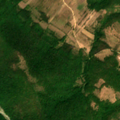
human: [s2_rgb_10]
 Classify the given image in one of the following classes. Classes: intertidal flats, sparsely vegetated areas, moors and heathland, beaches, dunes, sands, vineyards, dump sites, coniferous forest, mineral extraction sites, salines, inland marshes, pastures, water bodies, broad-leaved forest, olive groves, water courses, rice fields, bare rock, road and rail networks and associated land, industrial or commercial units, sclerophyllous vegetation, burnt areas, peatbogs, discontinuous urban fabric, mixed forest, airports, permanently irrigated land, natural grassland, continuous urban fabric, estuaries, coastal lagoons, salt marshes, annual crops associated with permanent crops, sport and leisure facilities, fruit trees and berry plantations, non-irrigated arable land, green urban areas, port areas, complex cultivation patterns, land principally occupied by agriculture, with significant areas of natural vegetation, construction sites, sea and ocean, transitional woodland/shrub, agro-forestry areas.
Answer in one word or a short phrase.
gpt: pastures, complex cultivation patterns, broad-leaved forest, transitional woodland/shrub